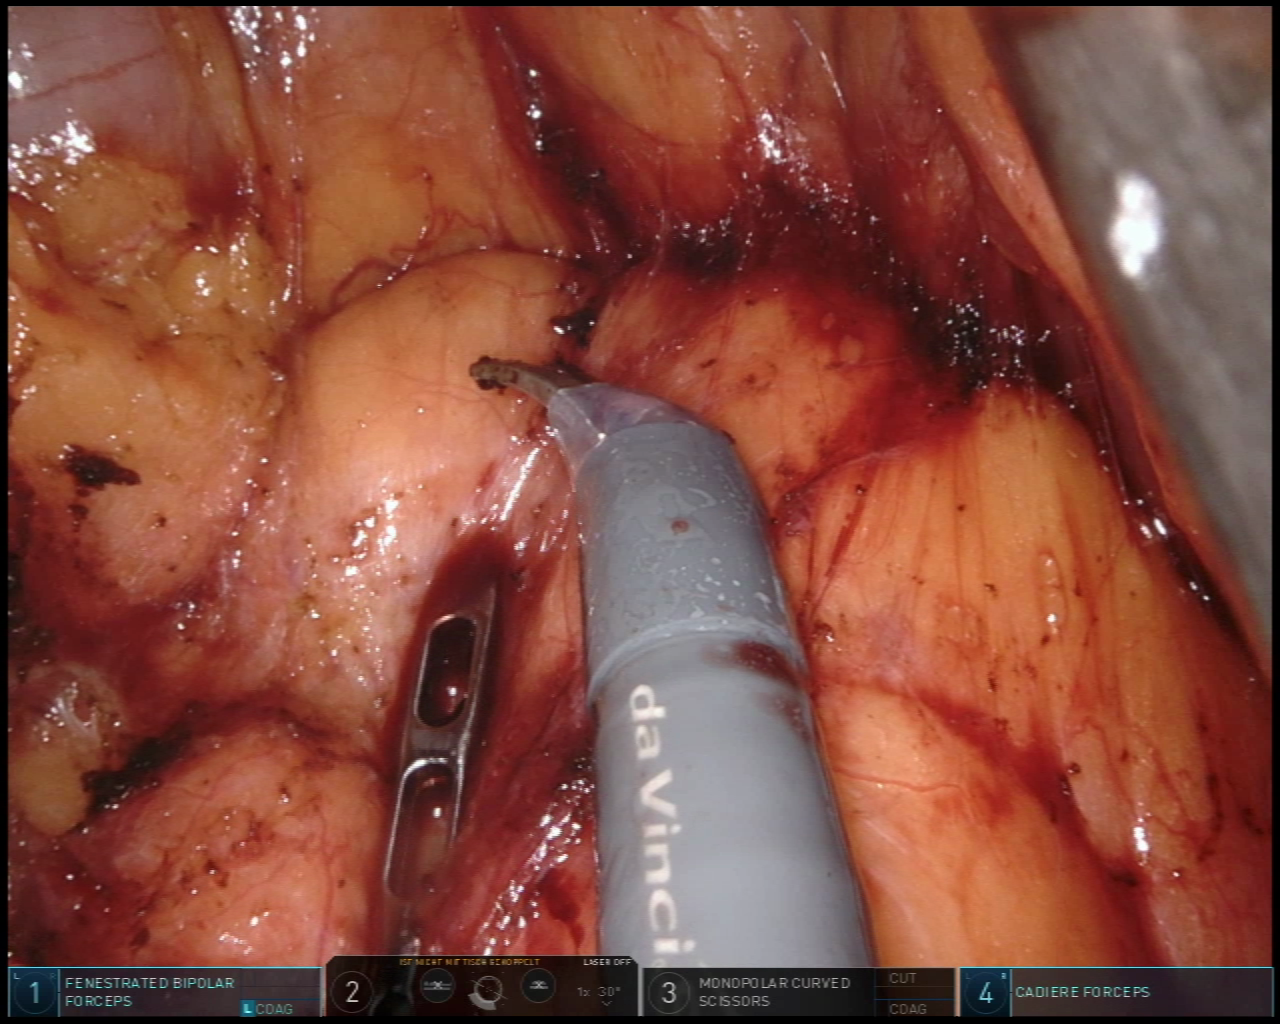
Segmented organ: stomach
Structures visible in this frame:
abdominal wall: no
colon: no
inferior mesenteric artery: no
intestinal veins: no
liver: no
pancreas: no
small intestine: no
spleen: no
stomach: yes
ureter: no
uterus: no
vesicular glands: no